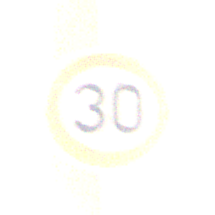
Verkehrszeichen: Geschwindigkeit30
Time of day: SunriseSunset
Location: Roofed (Suburban)
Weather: Clear
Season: NotSpecified
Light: Natural